Field crop: maize
Growth stage: 2
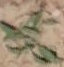
Species: atriplex